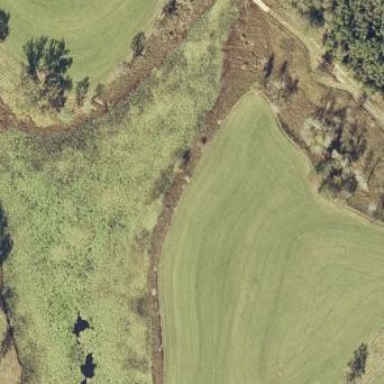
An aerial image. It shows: Wetland area characterized by wet meadow.